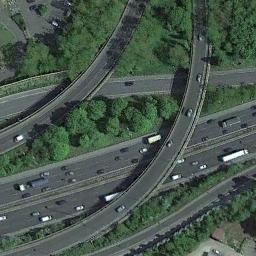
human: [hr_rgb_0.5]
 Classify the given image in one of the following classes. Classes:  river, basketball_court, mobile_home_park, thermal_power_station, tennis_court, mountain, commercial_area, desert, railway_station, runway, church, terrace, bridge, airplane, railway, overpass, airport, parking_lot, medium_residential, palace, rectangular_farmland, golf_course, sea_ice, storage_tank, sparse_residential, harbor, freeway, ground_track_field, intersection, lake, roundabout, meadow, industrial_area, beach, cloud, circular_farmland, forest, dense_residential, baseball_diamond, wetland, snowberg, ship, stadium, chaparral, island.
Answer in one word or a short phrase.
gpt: overpass